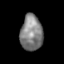
Tissue: skin
Cell type: Epithelial cells
Senescence score: 0.2537
Nuclear area (px): 776
Mean DAPI intensity: 129.588